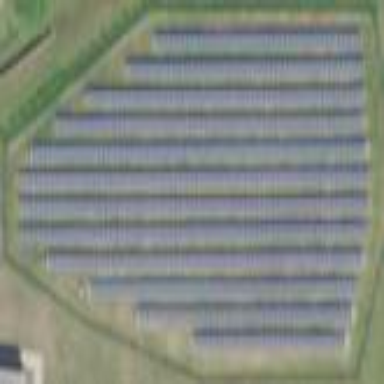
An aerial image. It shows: Solar power plant utilizing photovoltaic technology to generate electricity.